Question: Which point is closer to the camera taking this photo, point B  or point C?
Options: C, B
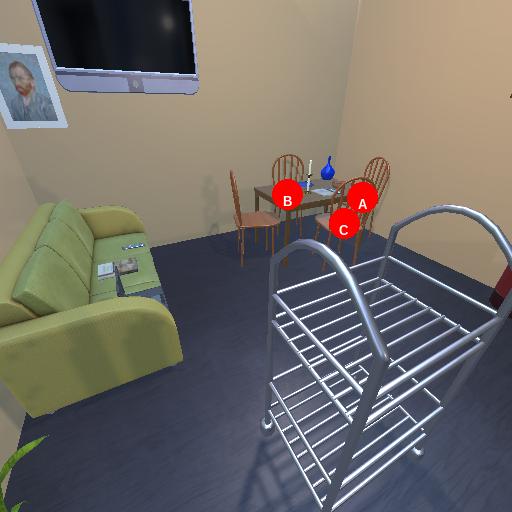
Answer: C